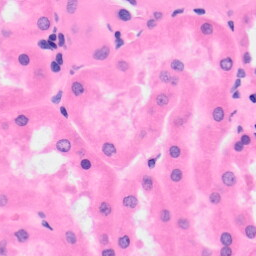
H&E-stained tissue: Kidney